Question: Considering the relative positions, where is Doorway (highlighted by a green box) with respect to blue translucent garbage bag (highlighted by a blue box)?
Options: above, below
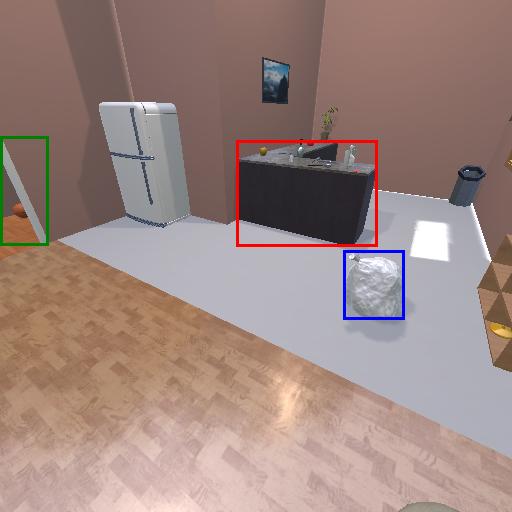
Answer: above